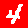
Digit: 4